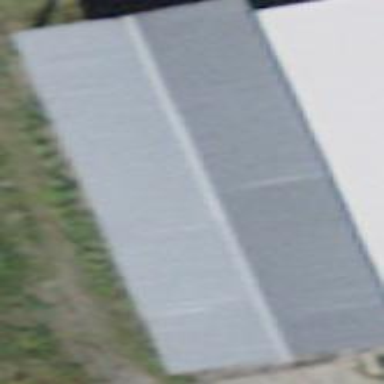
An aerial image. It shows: Gabled building.